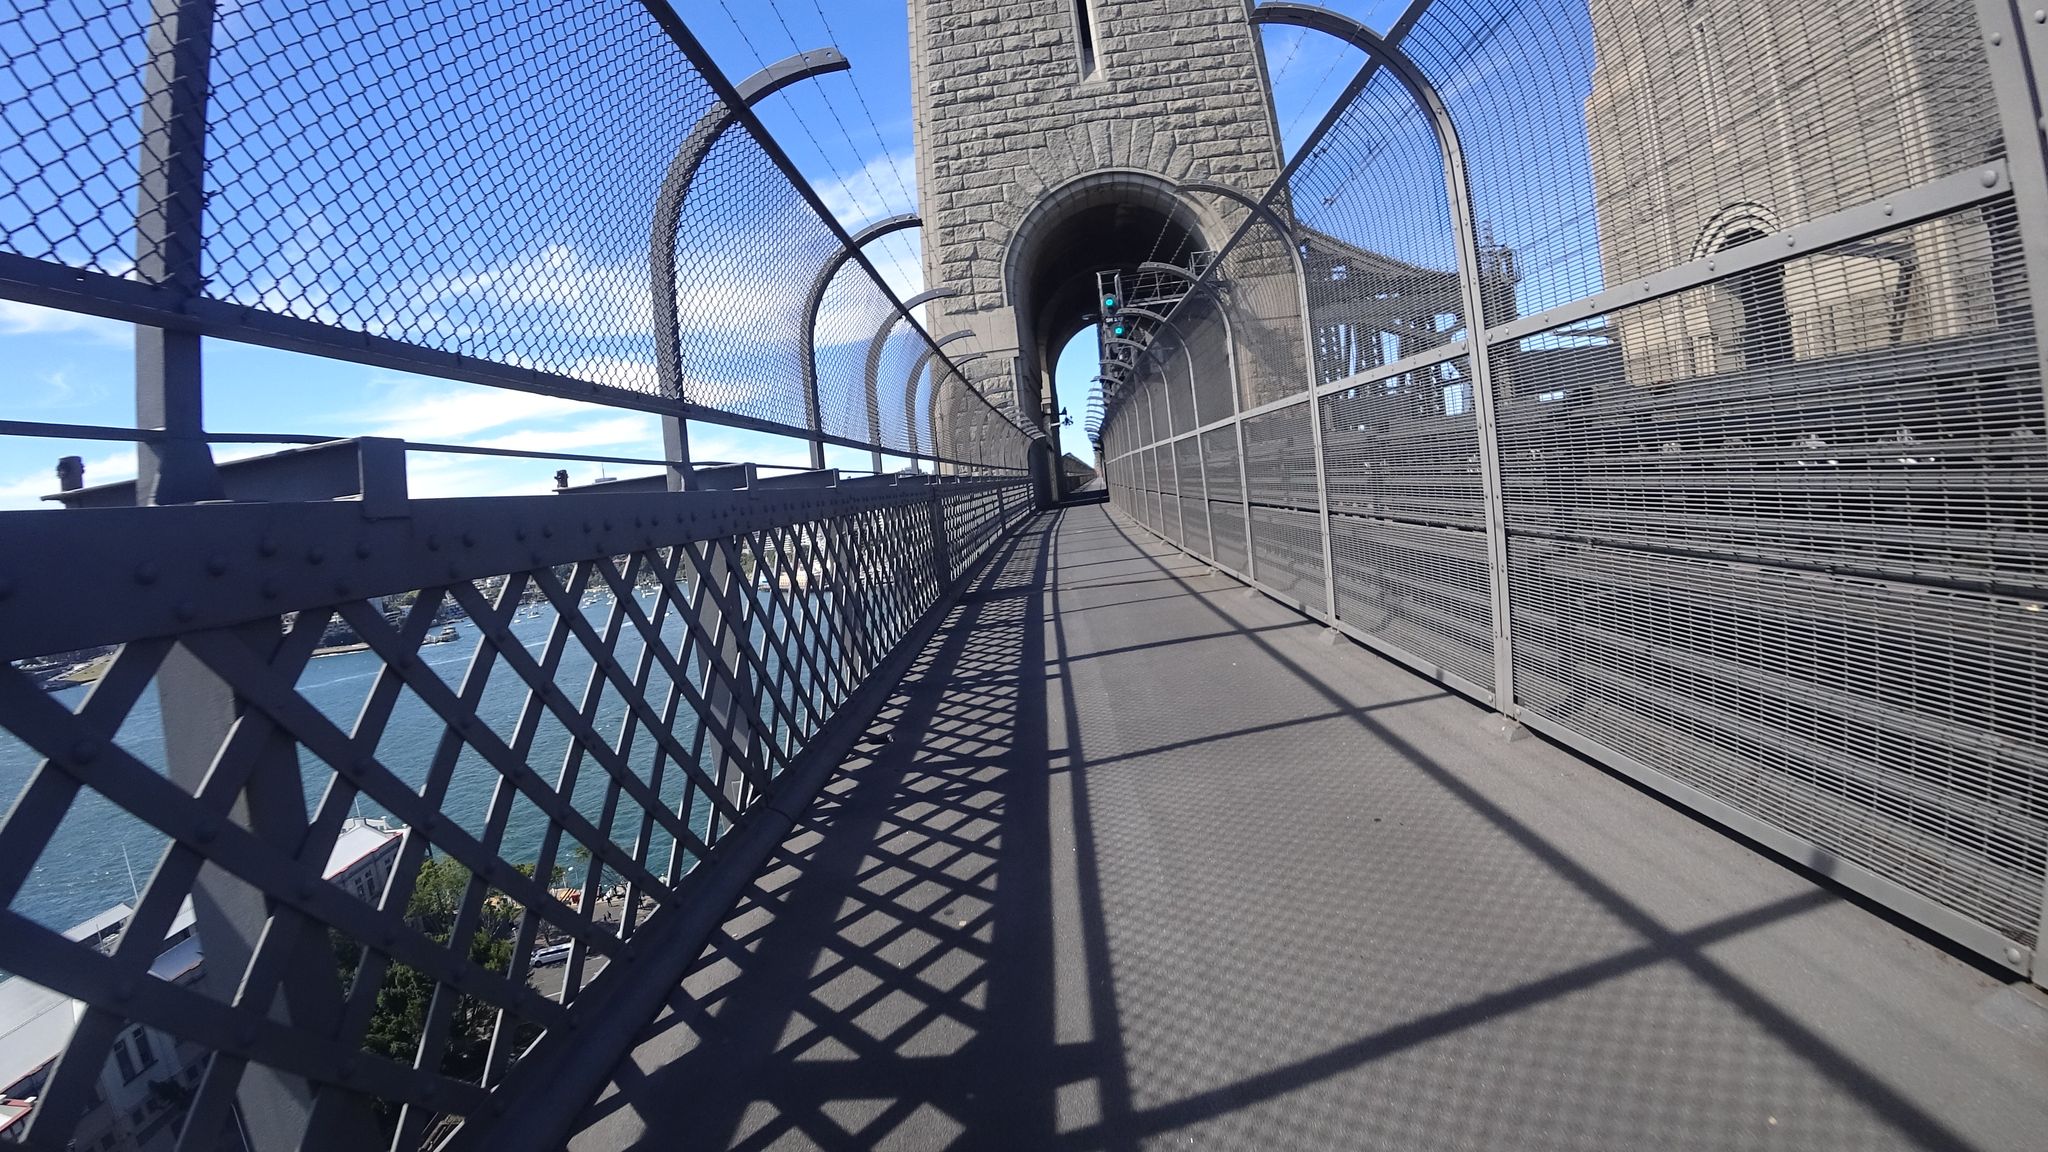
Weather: clear
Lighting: day
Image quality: good
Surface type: railway
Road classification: steps, cycleway
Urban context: urban centre
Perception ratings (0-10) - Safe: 7.26, Lively: 3.55, Beautiful: 6.88, Boring: 5.22, Depressing: 1.96, Wealthy: 5.73